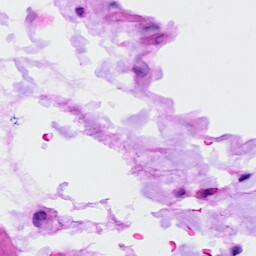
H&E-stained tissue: Ovarian